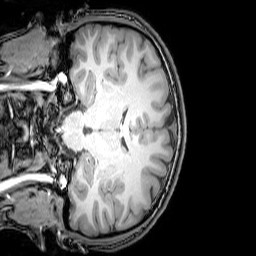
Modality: T1w
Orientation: coronal
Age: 23
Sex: male
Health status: healthy
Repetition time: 0.081 s
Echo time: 0.037 s